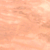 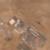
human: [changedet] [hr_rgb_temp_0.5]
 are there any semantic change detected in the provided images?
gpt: Different constructions appear in the middle of the desert area.